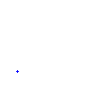
Particle: proton